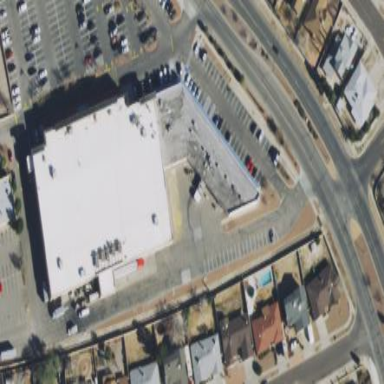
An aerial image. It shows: Commercial building.